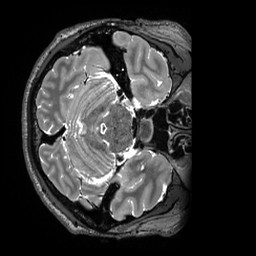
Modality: T2w
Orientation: axial
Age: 28
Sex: male
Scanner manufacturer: siemens
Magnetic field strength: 3 T
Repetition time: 3.2 s
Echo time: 0.563 s